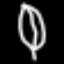
Label: leaf